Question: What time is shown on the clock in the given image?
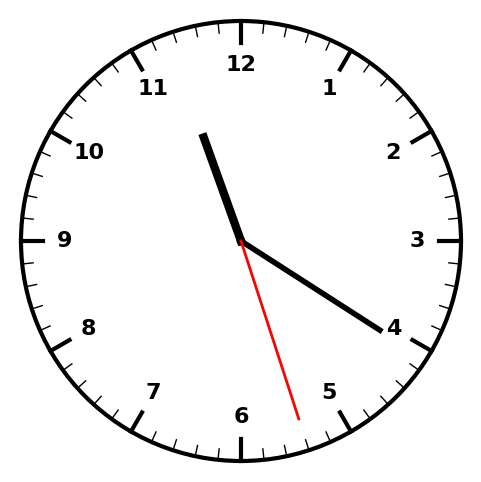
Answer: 11:20:27